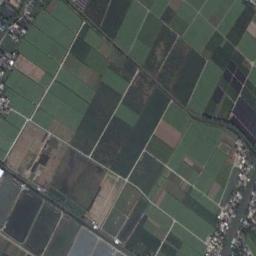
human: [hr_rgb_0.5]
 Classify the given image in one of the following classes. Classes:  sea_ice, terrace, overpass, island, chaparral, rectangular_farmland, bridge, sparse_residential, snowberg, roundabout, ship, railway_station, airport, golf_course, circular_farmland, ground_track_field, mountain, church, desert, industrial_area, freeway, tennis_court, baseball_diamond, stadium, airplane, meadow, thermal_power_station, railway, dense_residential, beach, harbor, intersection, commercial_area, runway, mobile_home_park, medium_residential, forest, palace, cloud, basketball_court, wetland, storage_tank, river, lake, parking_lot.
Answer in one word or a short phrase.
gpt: rectangular_farmland